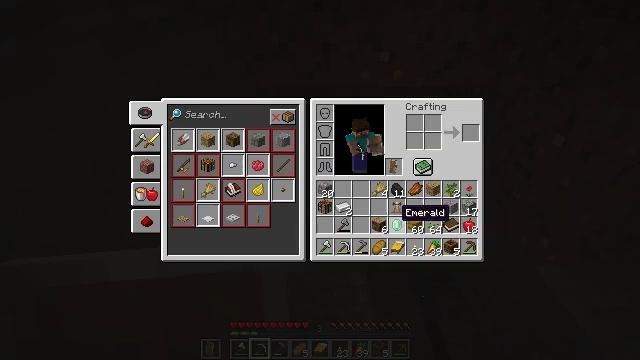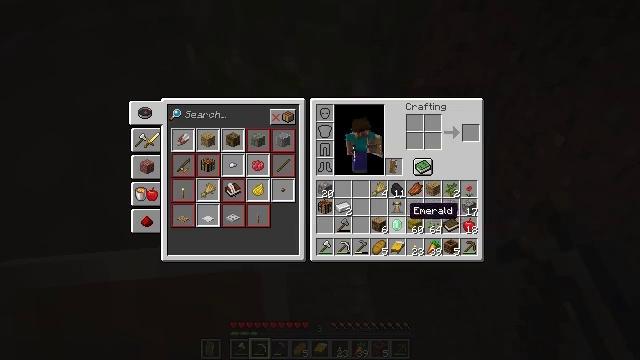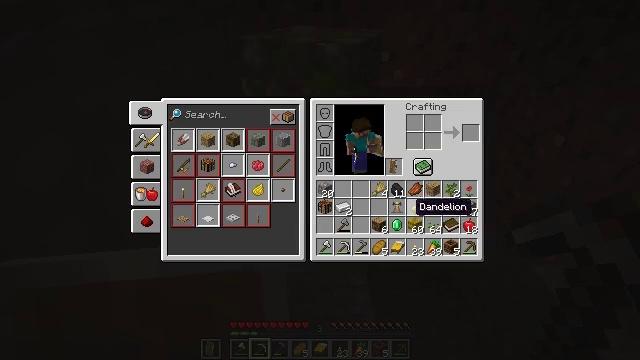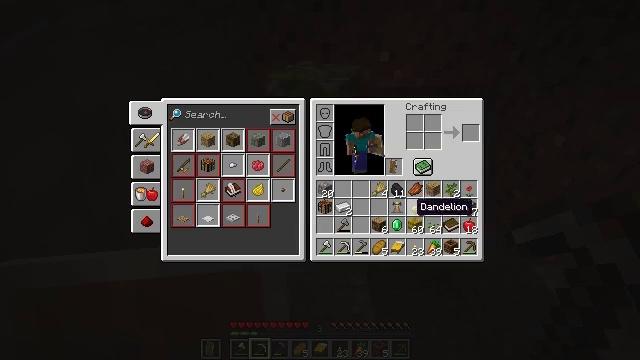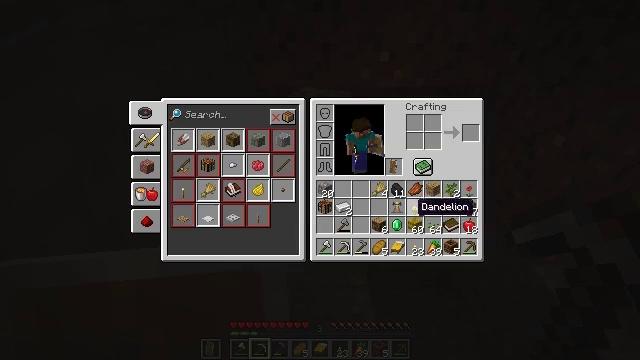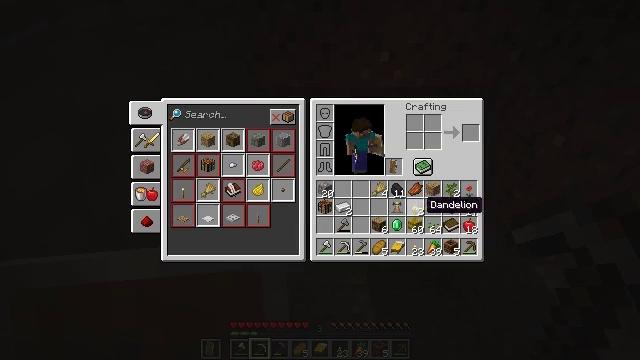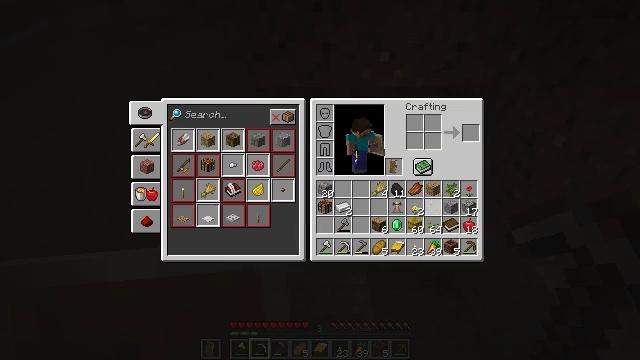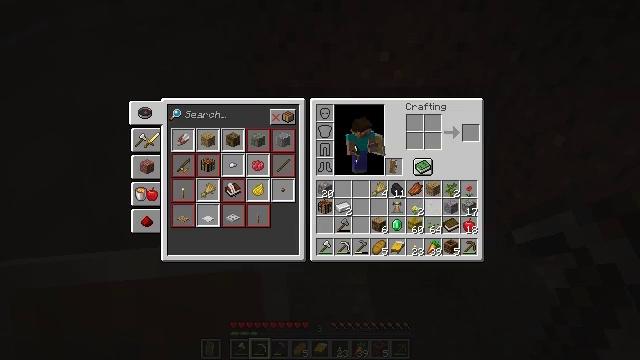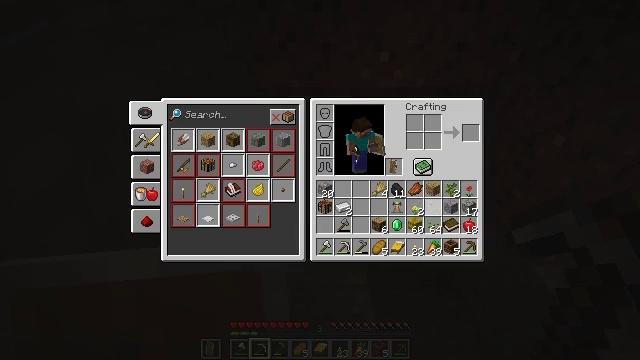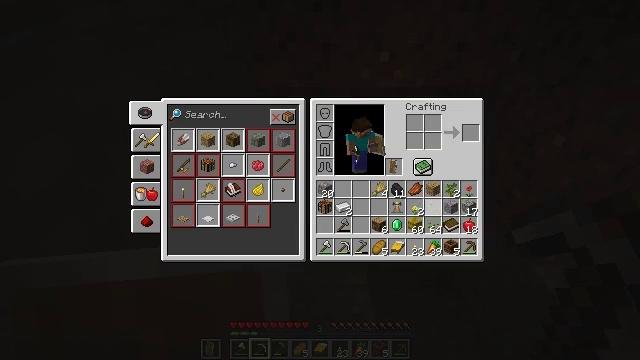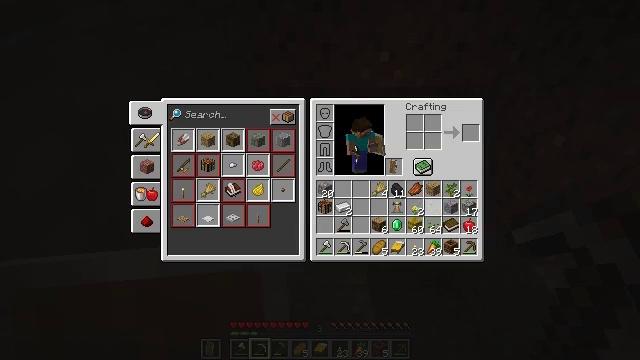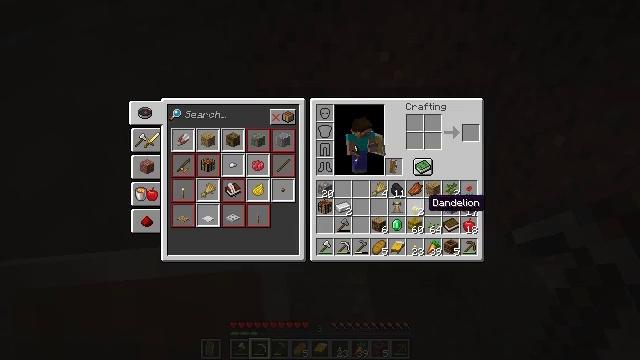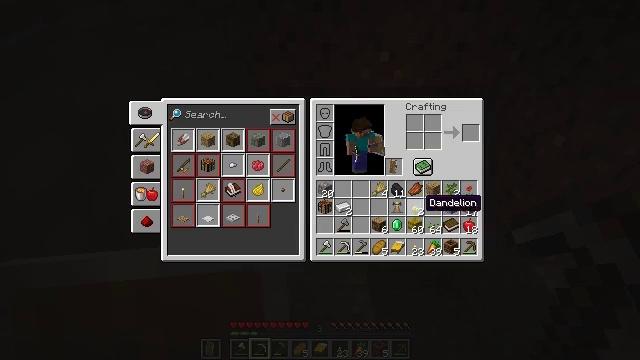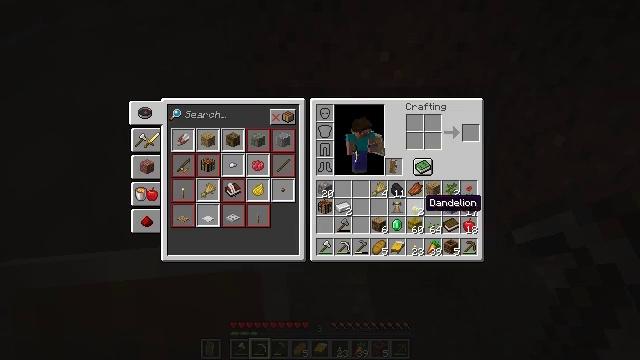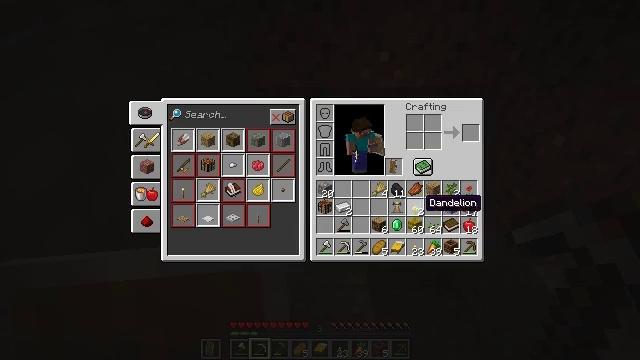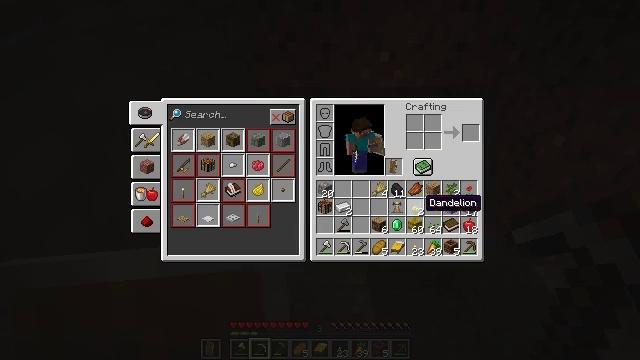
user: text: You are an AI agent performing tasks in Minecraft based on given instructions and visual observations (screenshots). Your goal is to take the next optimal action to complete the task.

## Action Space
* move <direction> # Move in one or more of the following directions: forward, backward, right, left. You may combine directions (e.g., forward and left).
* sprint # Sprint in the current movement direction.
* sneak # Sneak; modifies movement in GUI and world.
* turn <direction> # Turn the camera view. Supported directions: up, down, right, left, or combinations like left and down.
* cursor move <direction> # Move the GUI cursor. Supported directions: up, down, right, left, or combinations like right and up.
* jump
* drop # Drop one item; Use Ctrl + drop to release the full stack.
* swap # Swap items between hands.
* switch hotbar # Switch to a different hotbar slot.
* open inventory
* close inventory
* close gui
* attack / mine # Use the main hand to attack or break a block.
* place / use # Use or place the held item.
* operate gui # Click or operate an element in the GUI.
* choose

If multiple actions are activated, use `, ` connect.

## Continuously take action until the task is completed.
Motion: motion action
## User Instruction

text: Remove a dandelion from the inventory.
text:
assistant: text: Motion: sprint, cursor move right, open gui
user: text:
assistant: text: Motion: sprint
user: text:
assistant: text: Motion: sprint
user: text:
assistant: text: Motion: sprint
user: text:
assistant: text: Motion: sprint, cursor move right
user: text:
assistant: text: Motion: sprint, cursor move right
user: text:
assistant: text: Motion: sprint
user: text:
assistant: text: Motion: sprint
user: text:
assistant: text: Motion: sprint
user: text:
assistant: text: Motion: sprint
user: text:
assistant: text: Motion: sprint, cursor move left
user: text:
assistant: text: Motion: sprint
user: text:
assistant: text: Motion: sprint
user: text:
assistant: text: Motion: sprint
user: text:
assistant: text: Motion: sprint
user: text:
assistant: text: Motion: sprint, drop
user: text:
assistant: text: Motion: sprint, drop
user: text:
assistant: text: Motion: sprint, drop
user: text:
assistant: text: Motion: sprint
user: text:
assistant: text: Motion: sprint
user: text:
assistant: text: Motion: sprint
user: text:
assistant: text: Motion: sprint